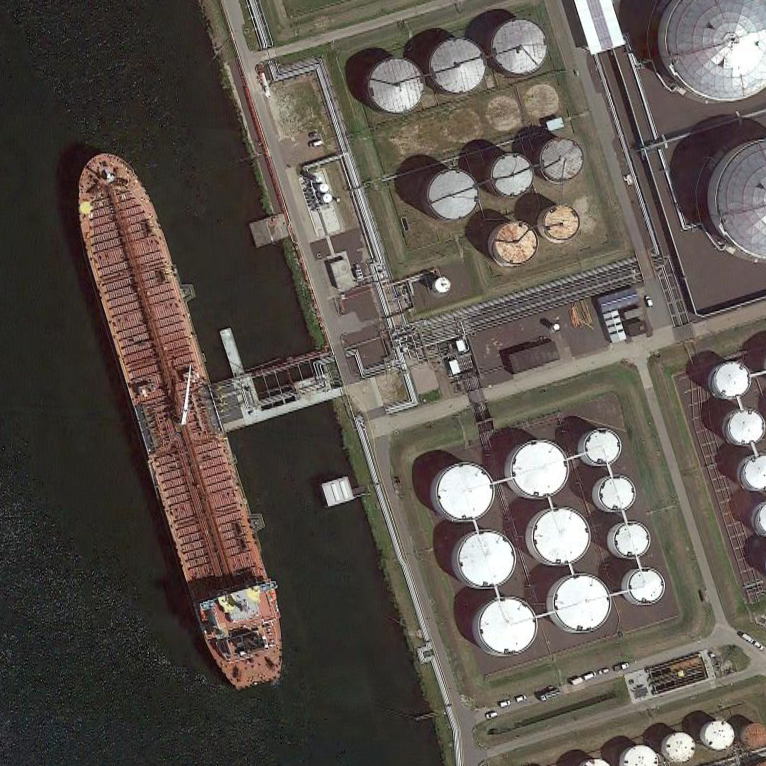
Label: Tank_ship